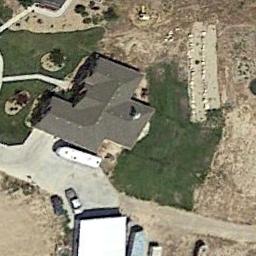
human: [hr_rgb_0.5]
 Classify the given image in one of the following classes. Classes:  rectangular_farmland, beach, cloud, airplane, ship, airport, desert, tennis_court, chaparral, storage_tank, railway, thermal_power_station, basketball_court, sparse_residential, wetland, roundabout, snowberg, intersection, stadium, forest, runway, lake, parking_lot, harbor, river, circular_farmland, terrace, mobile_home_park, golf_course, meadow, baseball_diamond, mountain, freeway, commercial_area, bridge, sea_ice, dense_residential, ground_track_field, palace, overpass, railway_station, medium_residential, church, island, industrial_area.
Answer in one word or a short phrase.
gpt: sparse_residential